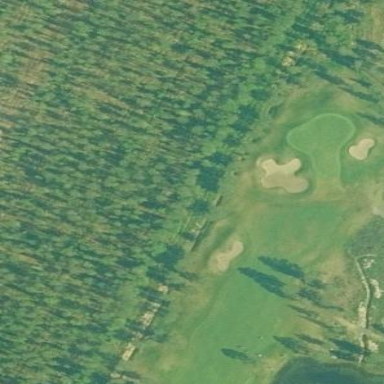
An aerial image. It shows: Golf fairway surrounded by grass.